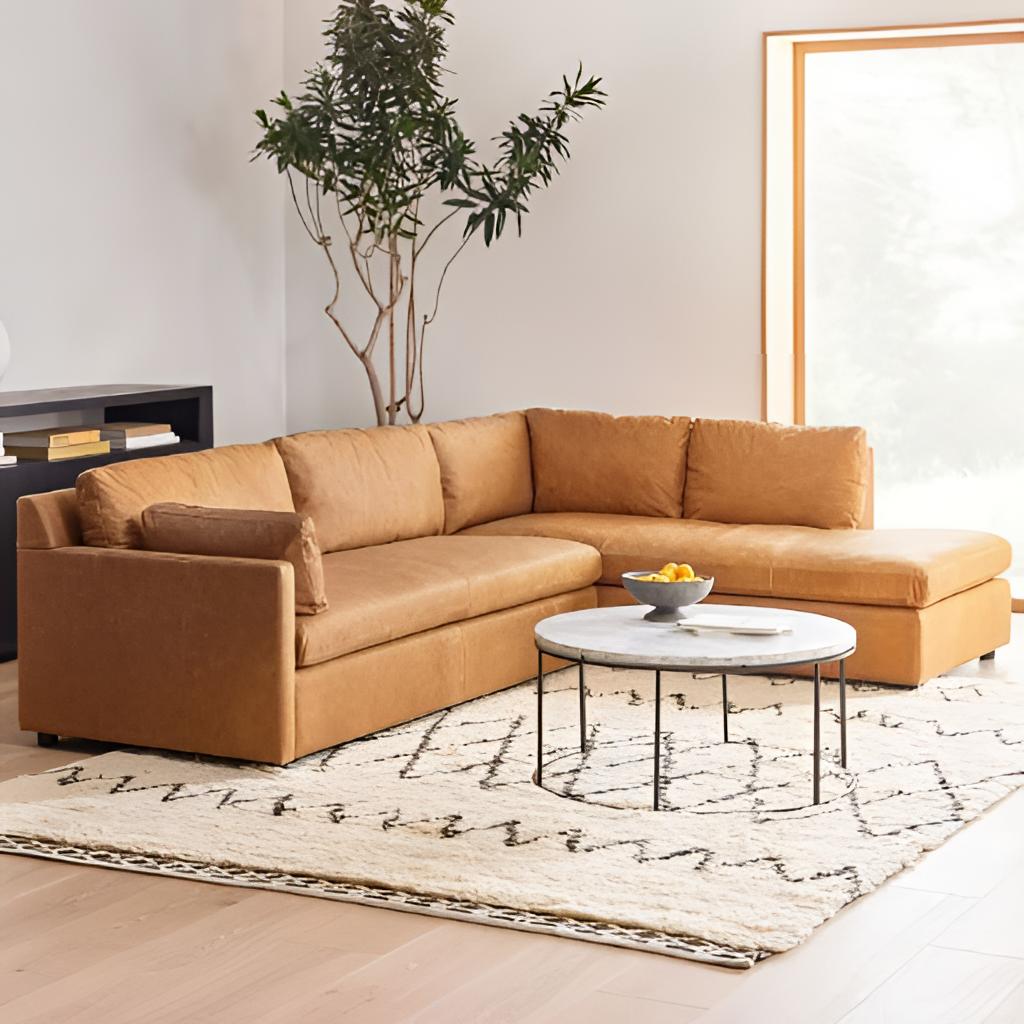
caramel leather sectional sofa, living room, contemporary, paint wallpaper, with solid pattern, wood flooring, with plank pattern